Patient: sex M, age 81
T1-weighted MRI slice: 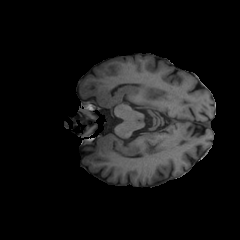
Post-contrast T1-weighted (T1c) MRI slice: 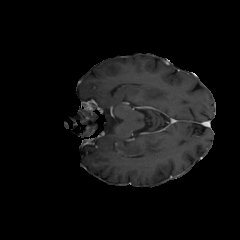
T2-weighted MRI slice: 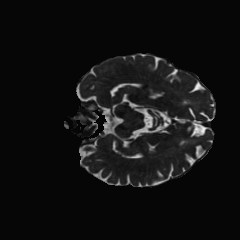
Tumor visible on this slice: no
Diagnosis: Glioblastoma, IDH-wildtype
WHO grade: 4